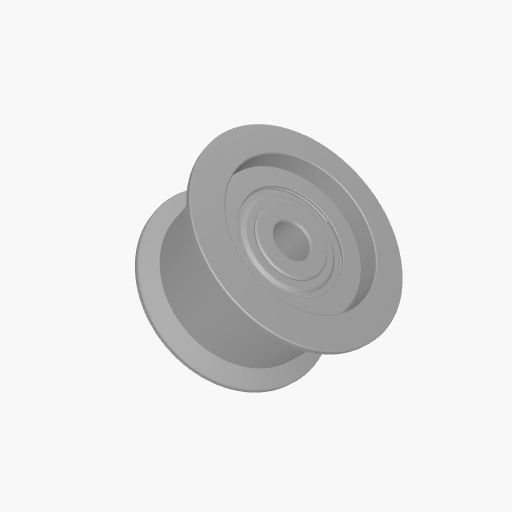
Part: DualBearingPulley4ID